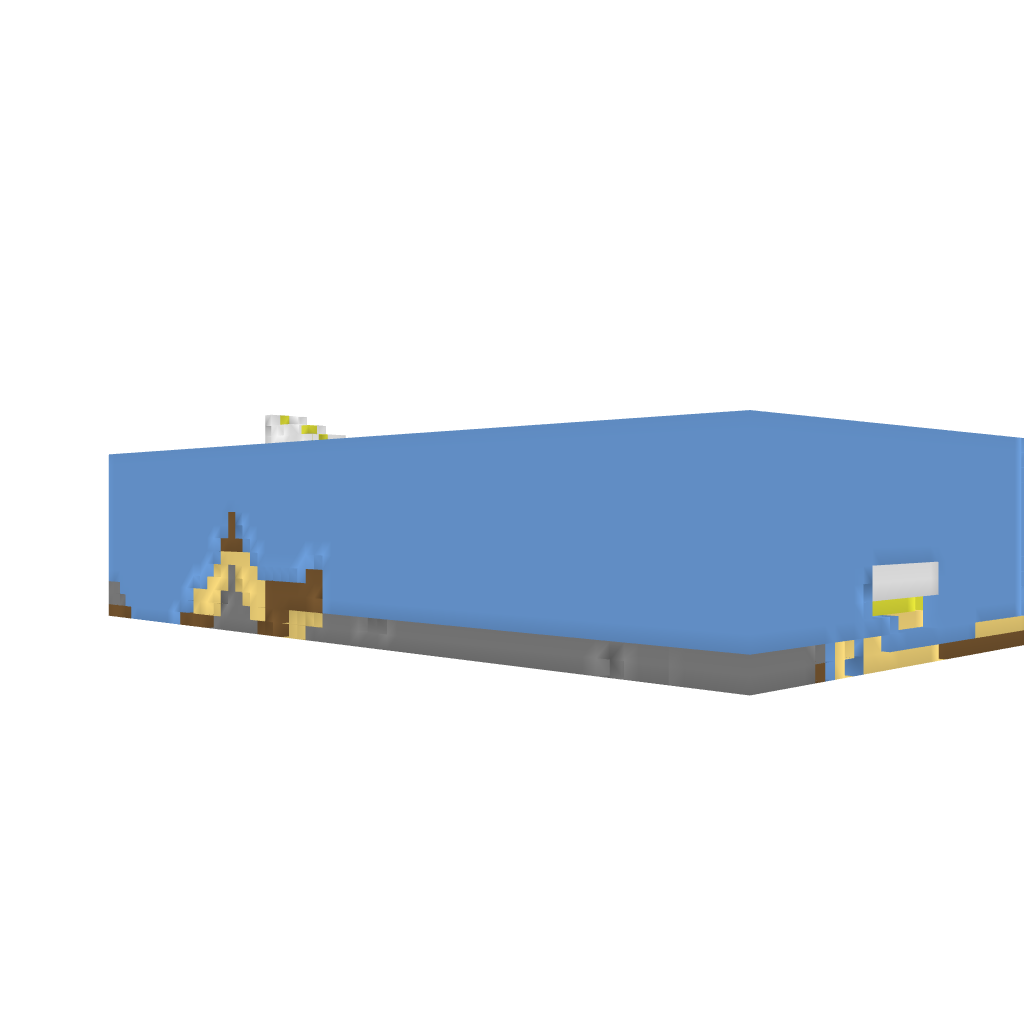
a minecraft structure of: Underwater Home bad low quality